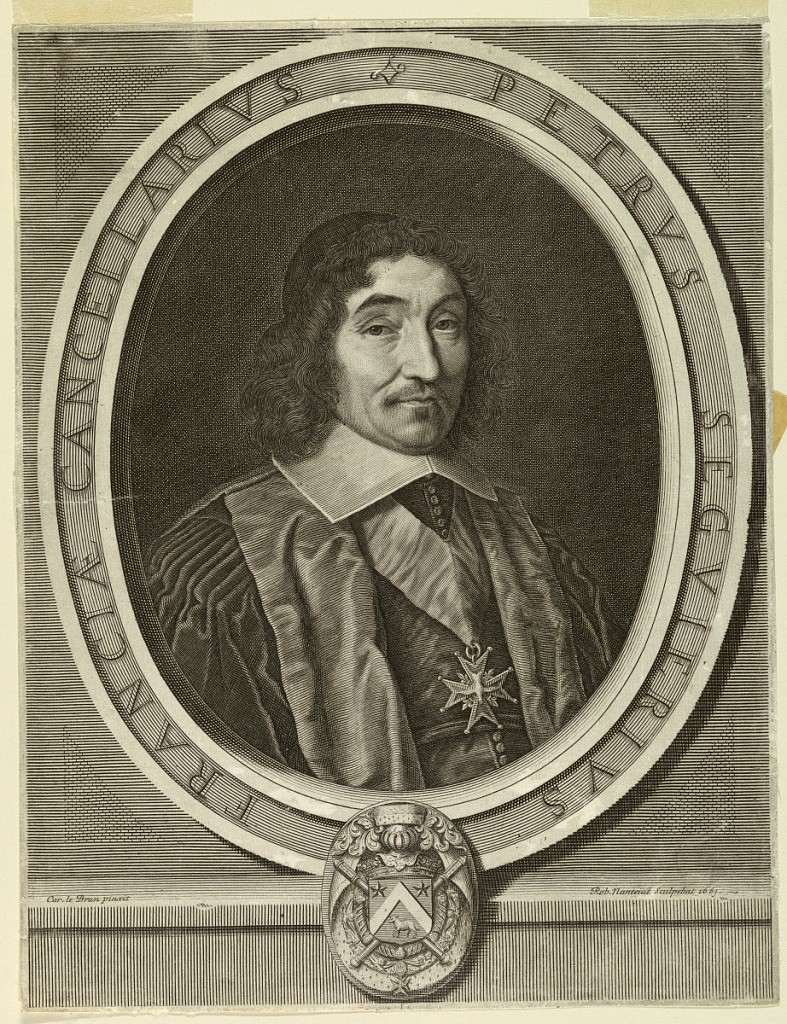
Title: Portrait of Pierre Séguier
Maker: Robert Nanteuil, French, 1623 – 1678
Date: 1661
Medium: Engraving on paper
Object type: Print
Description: In an oval enframement the bust of Pierre Séguier (1588-1672) is shown facing slightly right. He wears the order of the Saint-Esprit. Below center, the sitter's coat of arms in an oval enframement.